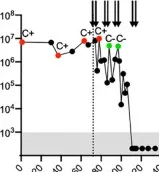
Anti-SARS-CoV-2 antibody and SARS-CoV-2 mRNA follow-up before and after plasma transfusions. (F), Over-time follow-up of SARS-CoV-2 RNA detection in nasopharyngeal swabs. (A-F), The arrows indicate the 4 cycles of plasma transfusion (two units given on two consecutive days of each cycle).
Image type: pathology (fish)